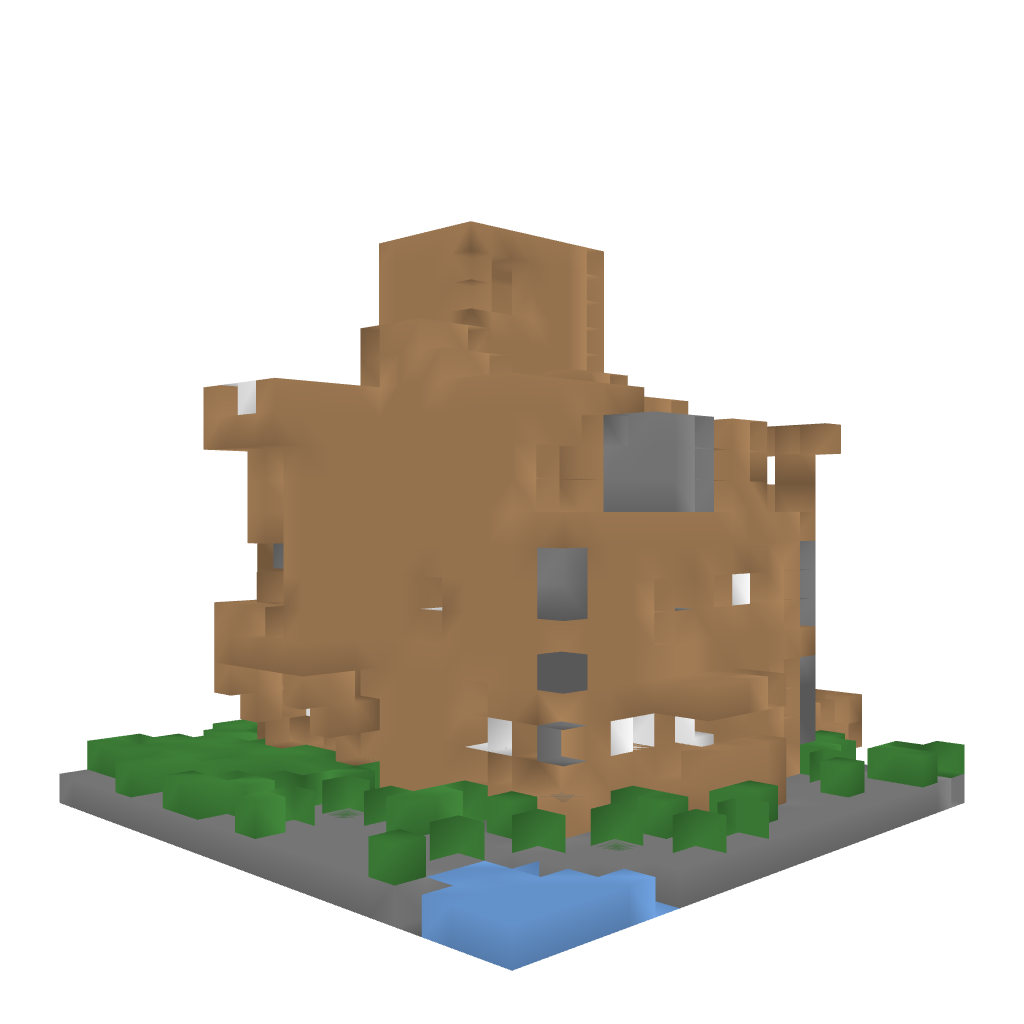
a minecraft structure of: AhmetEmin wood Villa bad low quality